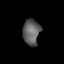
Tissue: lung
Cell type: T cells
Senescence score: 0.1967
Nuclear area (px): 437
Mean DAPI intensity: 94.037